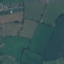
Land use / land cover class: Pasture